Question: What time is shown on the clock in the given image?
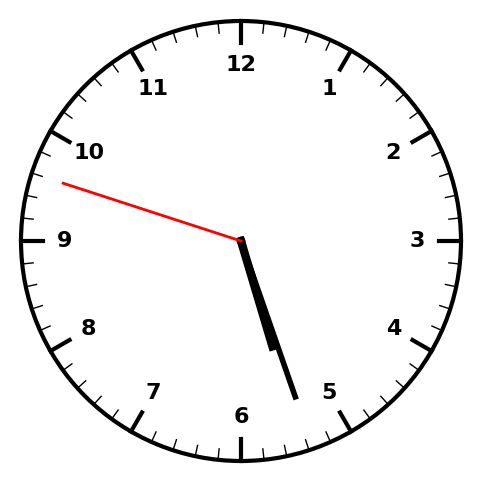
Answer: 05:26:48